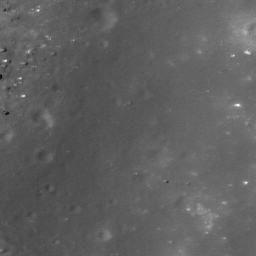
Host type: background_regolith
Lunar coordinates: latitude nan, longitude nan